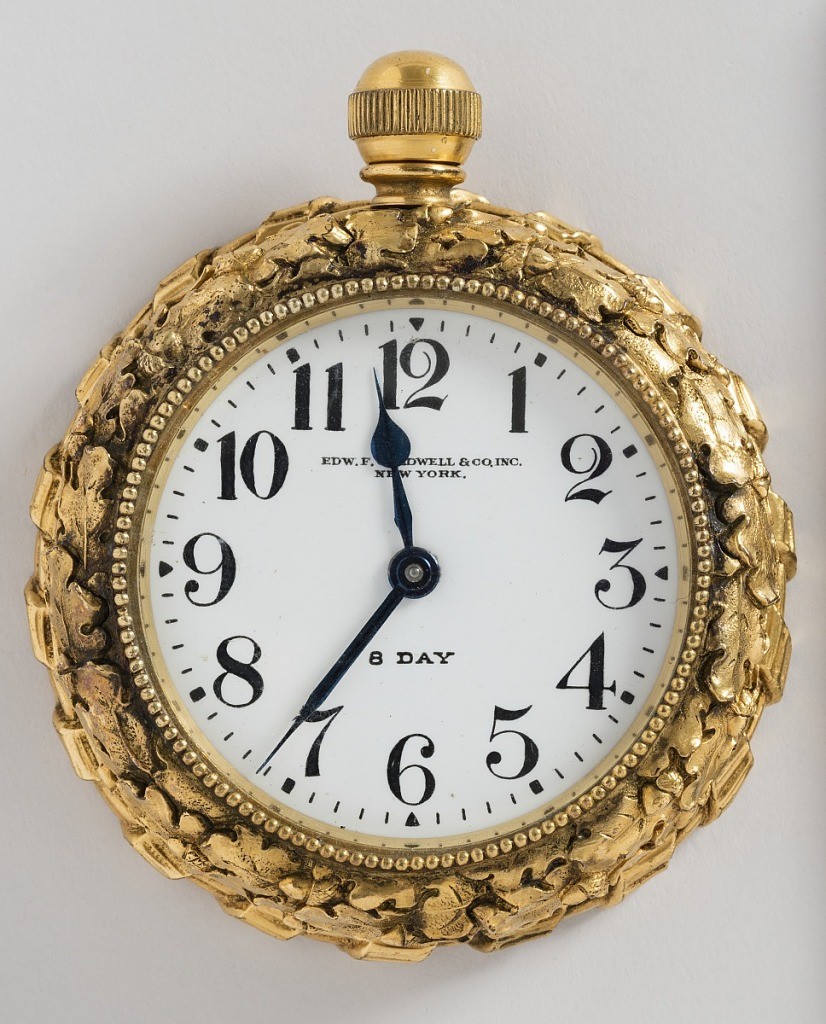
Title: Desk Clock
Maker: Edward F. Caldwell
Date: ca. 1900
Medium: cast and gilt bronze, blued steel, glass, enameled metal
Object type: clock
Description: Round desk clock; case has a border of overlapping oak leaves and acorns above ribbon-tied cord and a beaded bezel